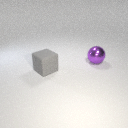
large gray rubber cube in front of large purple metal sphere